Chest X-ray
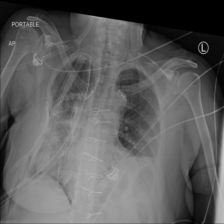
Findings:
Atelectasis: positive
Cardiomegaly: negative
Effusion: positive
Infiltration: negative
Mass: positive
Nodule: negative
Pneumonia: negative
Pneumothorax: negative
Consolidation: negative
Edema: negative
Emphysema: positive
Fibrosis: negative
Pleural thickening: negative
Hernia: negative